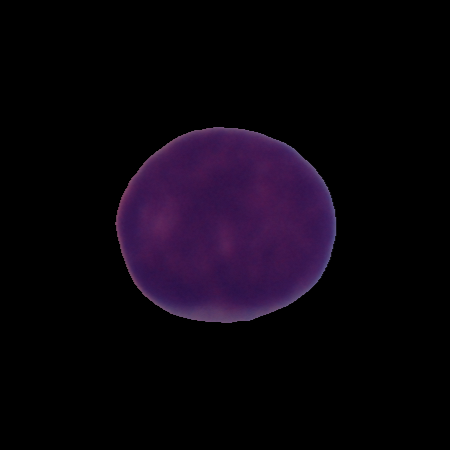
Label: cancer